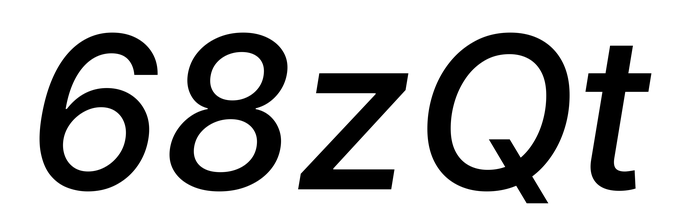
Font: Inter-Italic_Medium_Italic